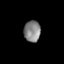
Tissue: lung
Cell type: Epithelial cells
Senescence score: 0.1855
Nuclear area (px): 340
Mean DAPI intensity: 133.394